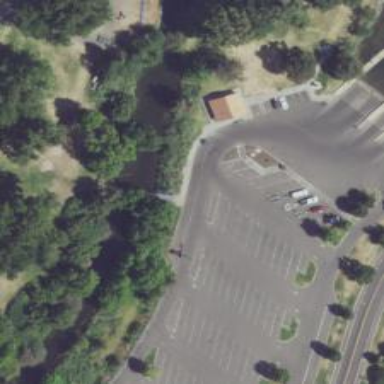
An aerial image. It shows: Parking space is available.